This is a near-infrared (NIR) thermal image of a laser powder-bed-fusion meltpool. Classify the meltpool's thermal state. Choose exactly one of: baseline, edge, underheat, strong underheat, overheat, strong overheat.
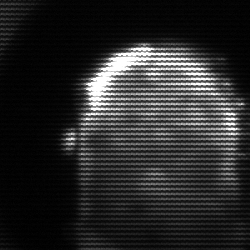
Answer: baseline